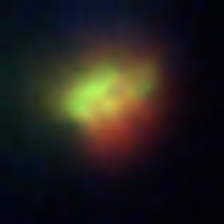
Taxon: NanoPlankton
Group: Other